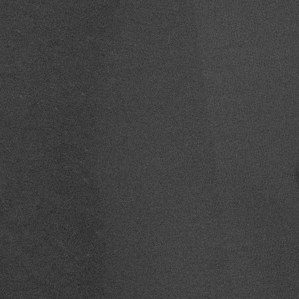
Label: frost